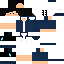
A male human skin with medium skin, wearing brown long hair dressed in a blue suit and black pants, featuring a closed mouth.